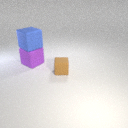
large blue rubber cube above large purple rubber cube